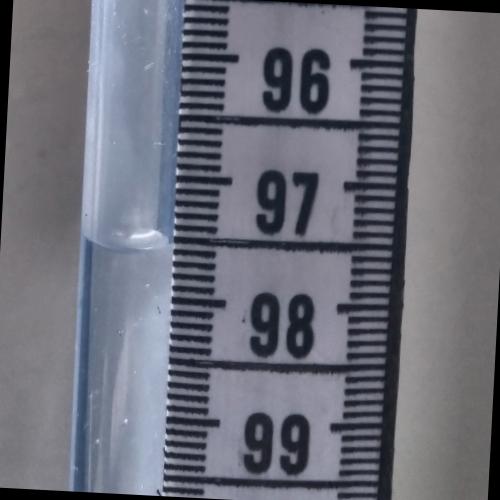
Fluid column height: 97.5 cm